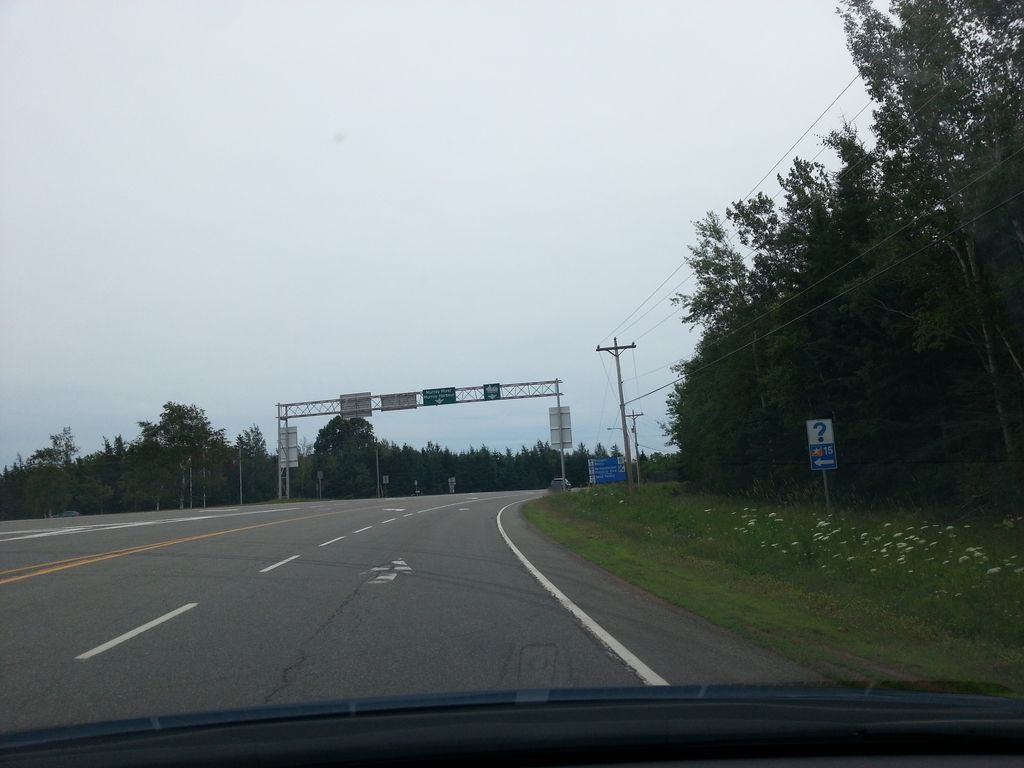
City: charlottetown